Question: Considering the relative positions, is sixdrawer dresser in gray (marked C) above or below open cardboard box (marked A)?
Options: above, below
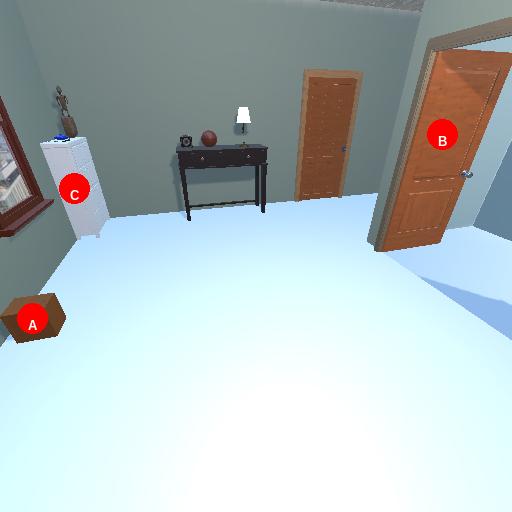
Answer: above